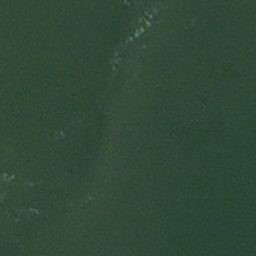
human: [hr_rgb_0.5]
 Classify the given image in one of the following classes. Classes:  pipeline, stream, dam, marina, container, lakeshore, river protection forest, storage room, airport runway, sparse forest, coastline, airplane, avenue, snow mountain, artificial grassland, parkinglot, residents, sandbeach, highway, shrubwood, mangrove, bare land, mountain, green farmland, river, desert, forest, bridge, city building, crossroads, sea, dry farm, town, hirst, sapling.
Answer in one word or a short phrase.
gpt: sea